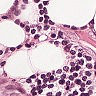
Metastatic tissue present: yes